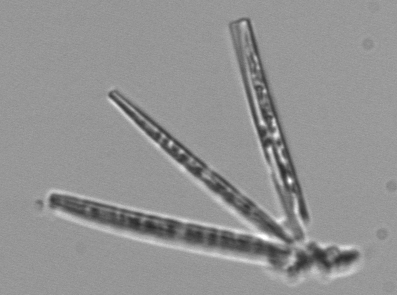
Label: Thalassionema